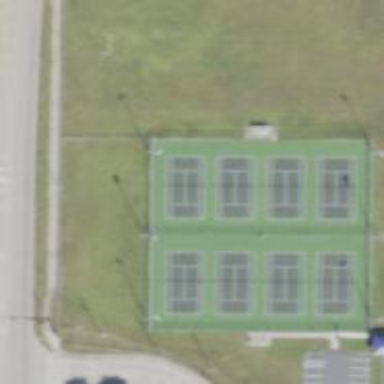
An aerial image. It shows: Tennis court on pitch.